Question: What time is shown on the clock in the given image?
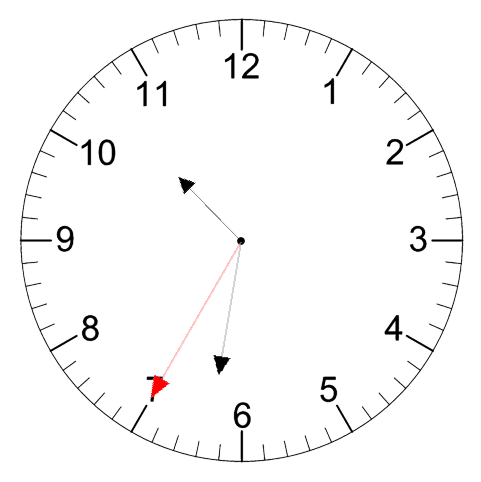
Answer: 10:31:35